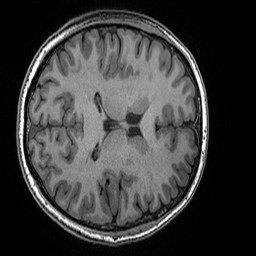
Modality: T1w
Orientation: axial
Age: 36
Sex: male
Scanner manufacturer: ge
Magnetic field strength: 3 T
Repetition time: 0.008184 s
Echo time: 0.003192 s